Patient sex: M
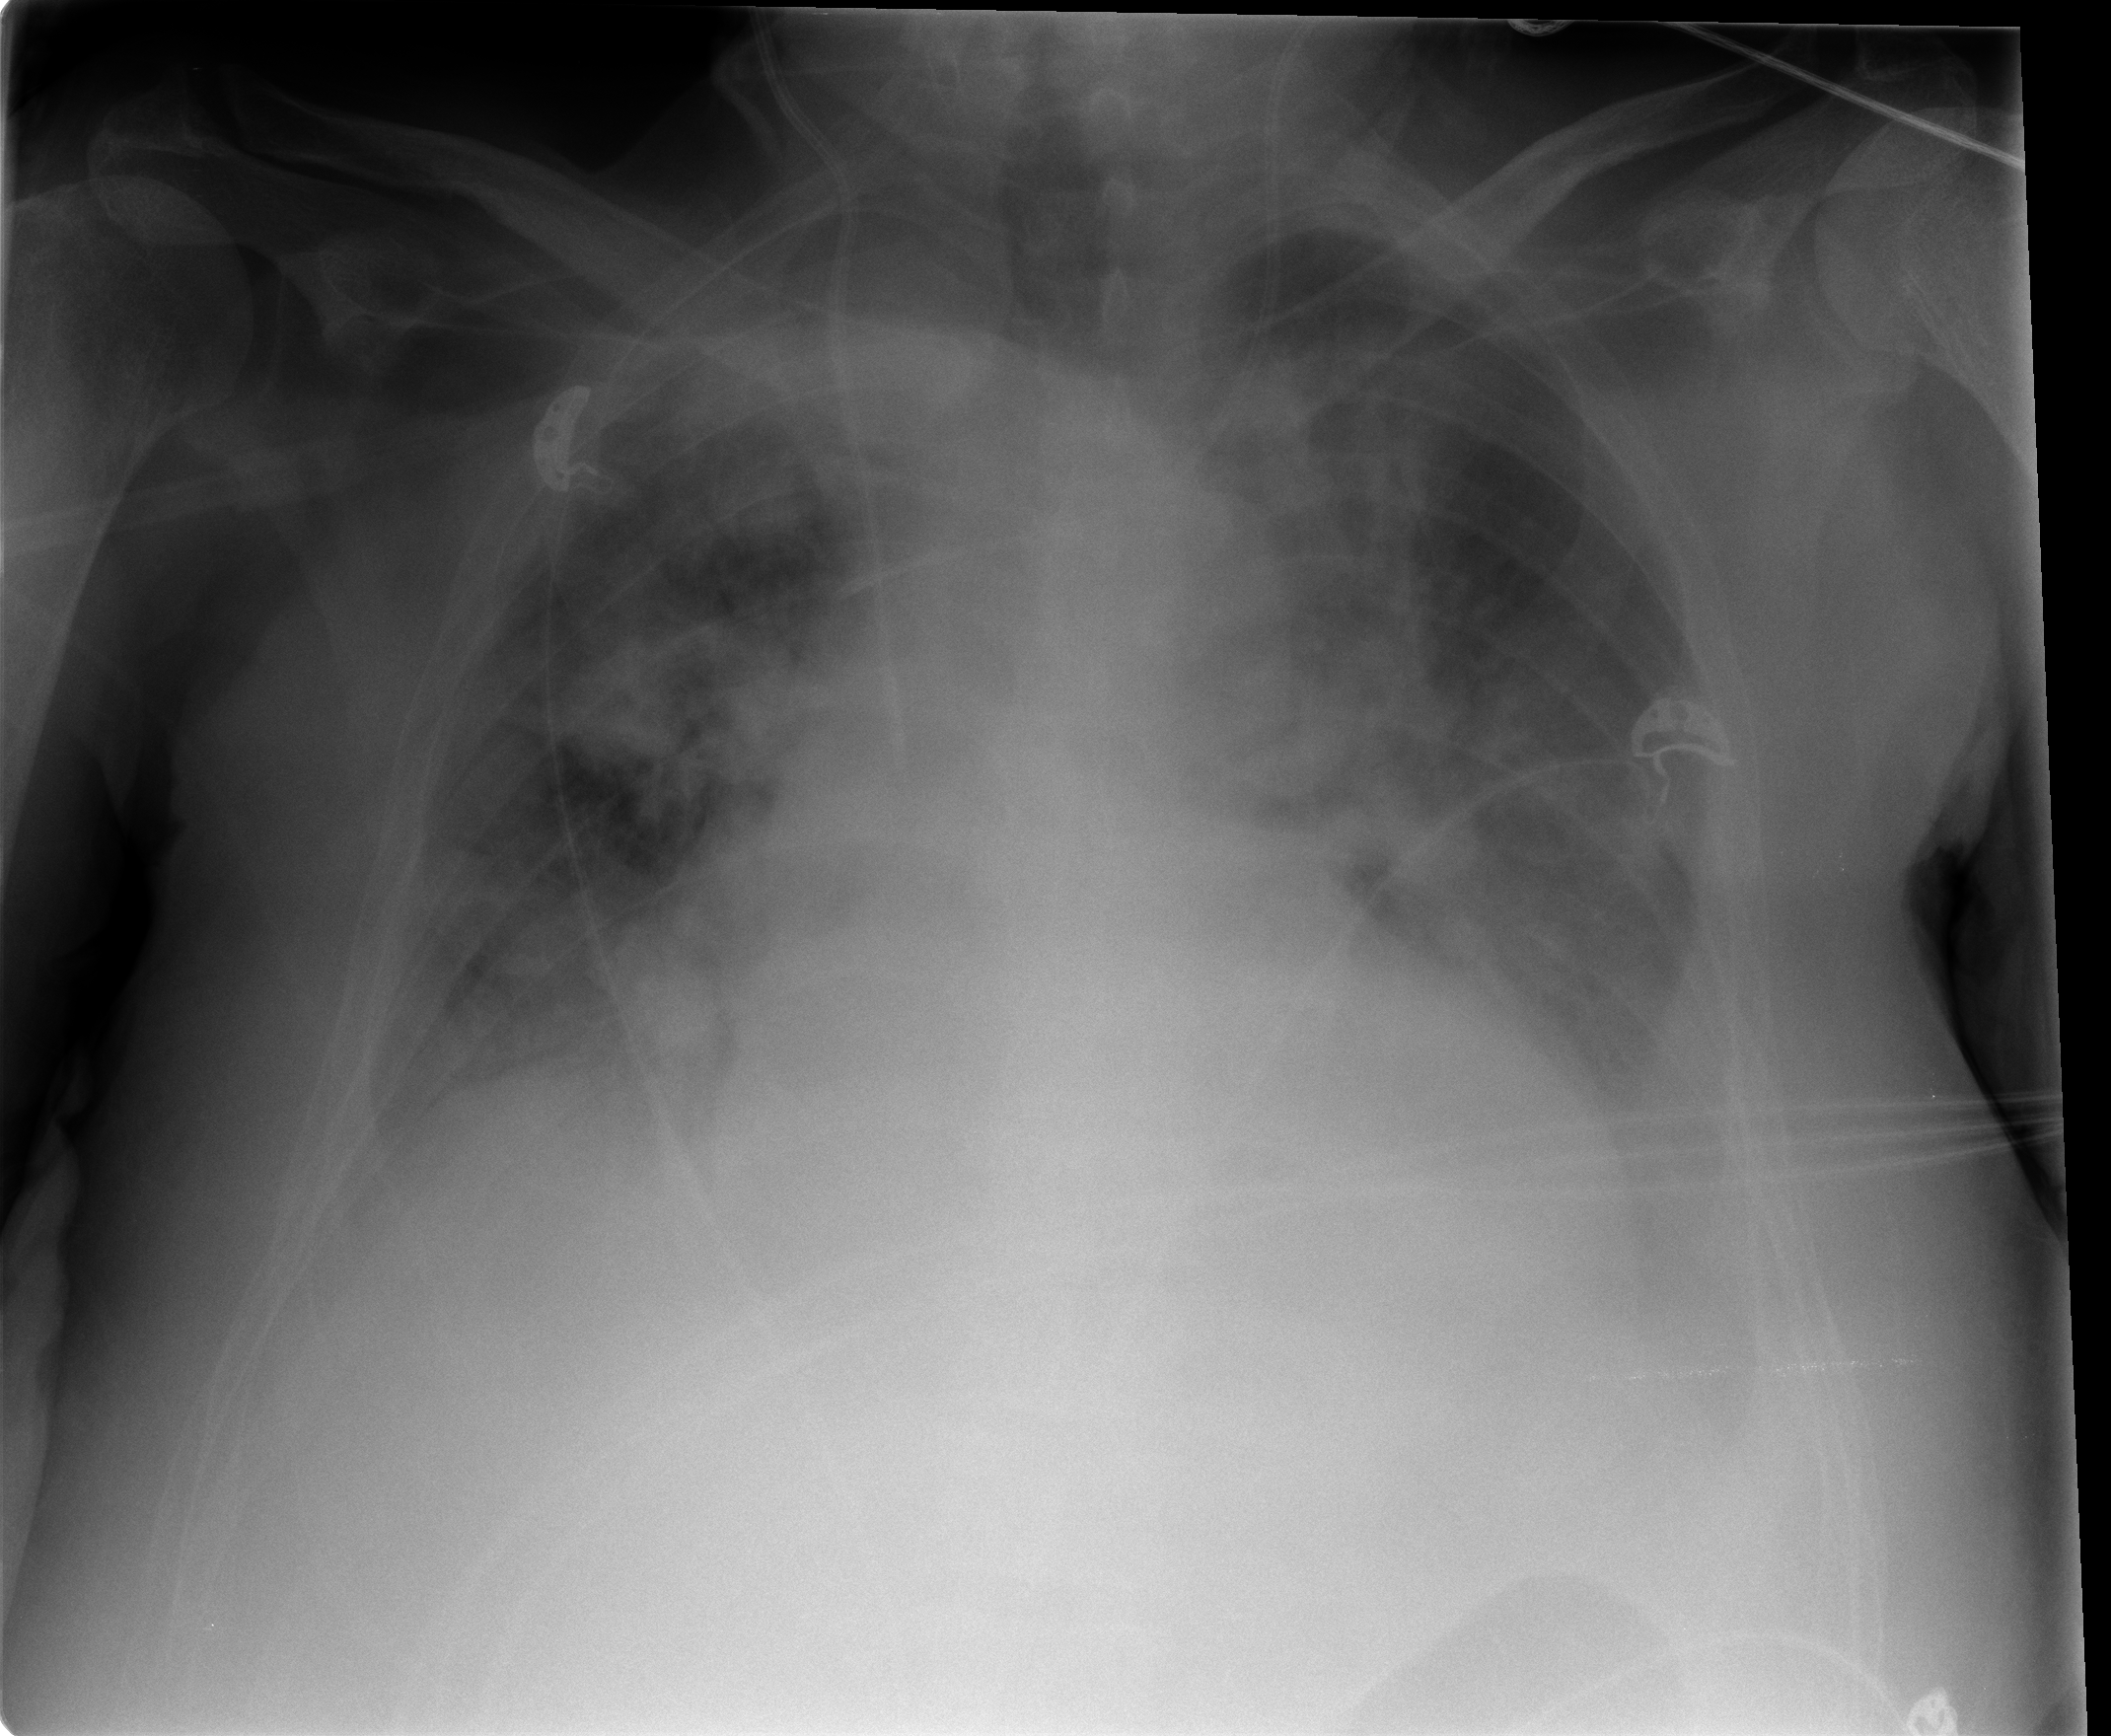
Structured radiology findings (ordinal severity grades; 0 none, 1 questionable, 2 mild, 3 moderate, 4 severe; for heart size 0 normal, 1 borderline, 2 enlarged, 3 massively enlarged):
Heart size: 2
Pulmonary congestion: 3
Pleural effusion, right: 2
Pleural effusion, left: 2
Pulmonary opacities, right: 3
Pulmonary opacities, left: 2
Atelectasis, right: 2
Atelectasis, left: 2